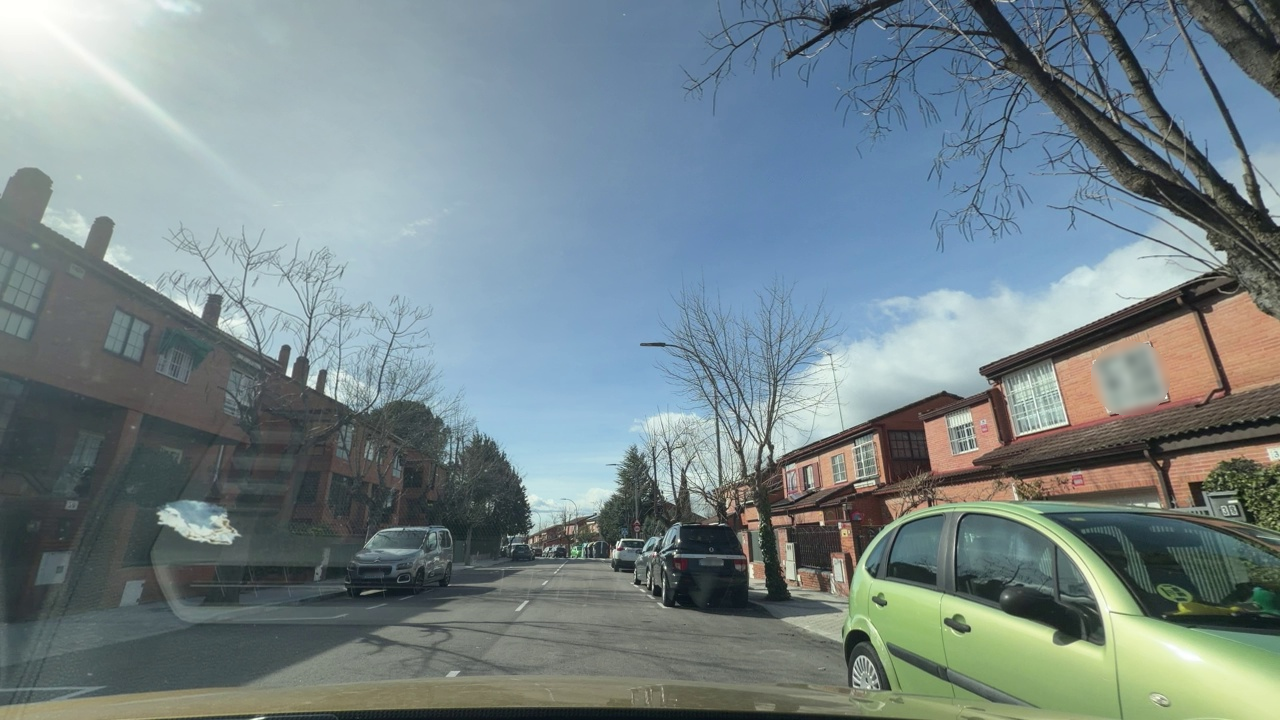
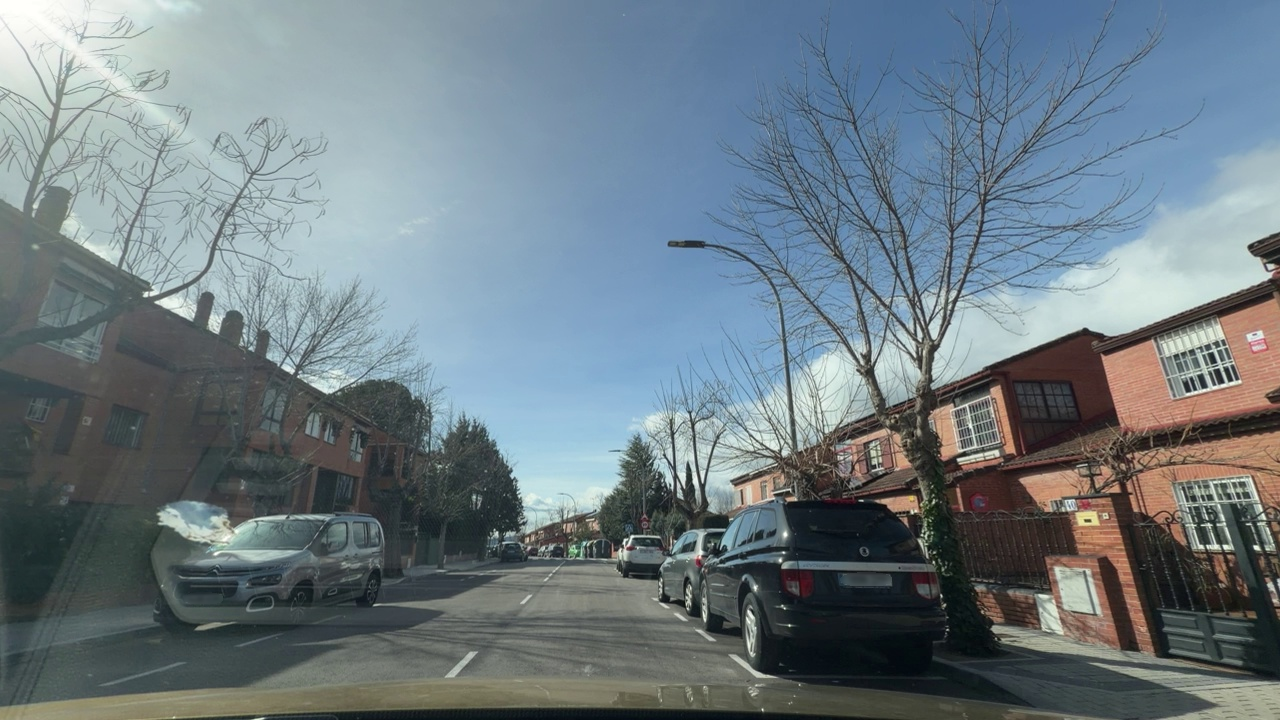
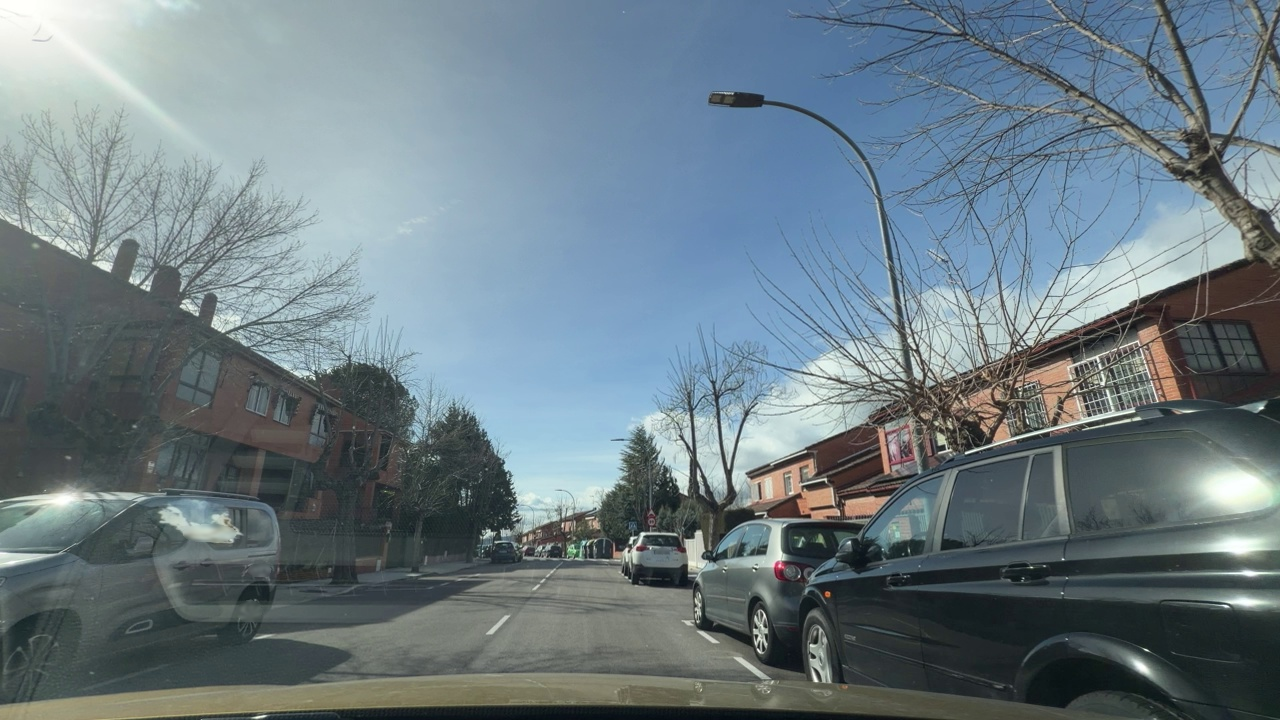
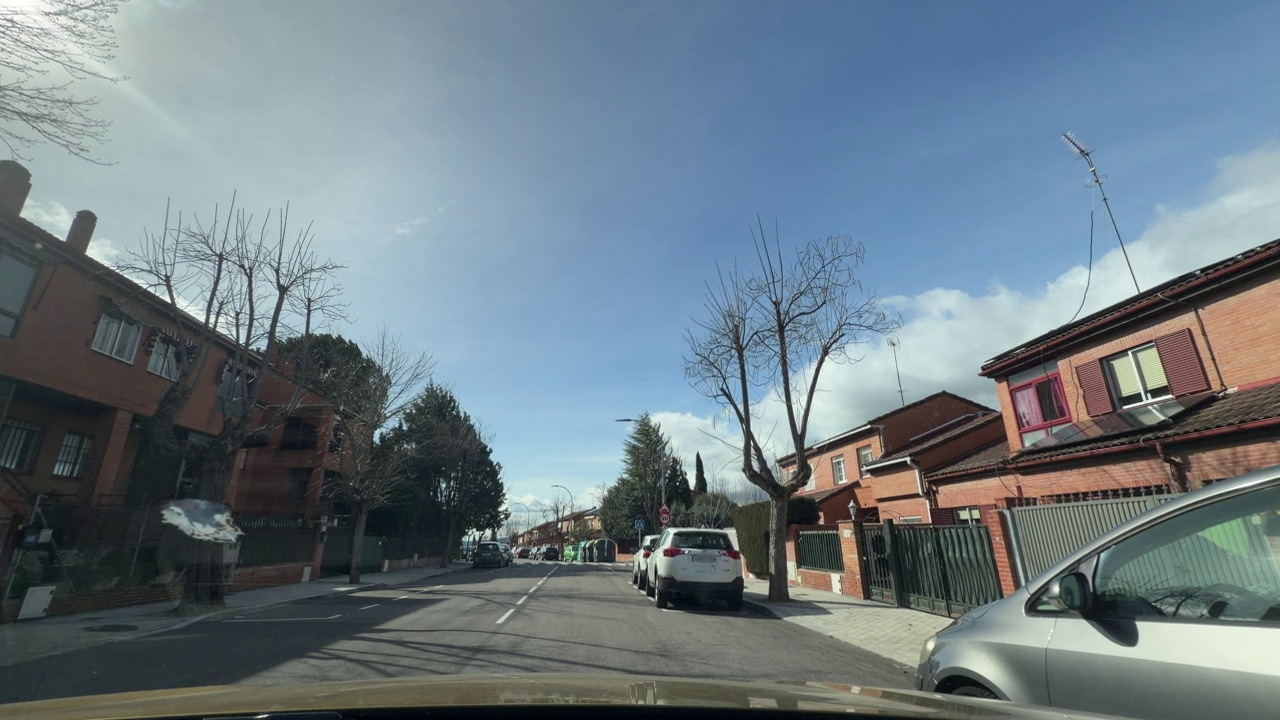
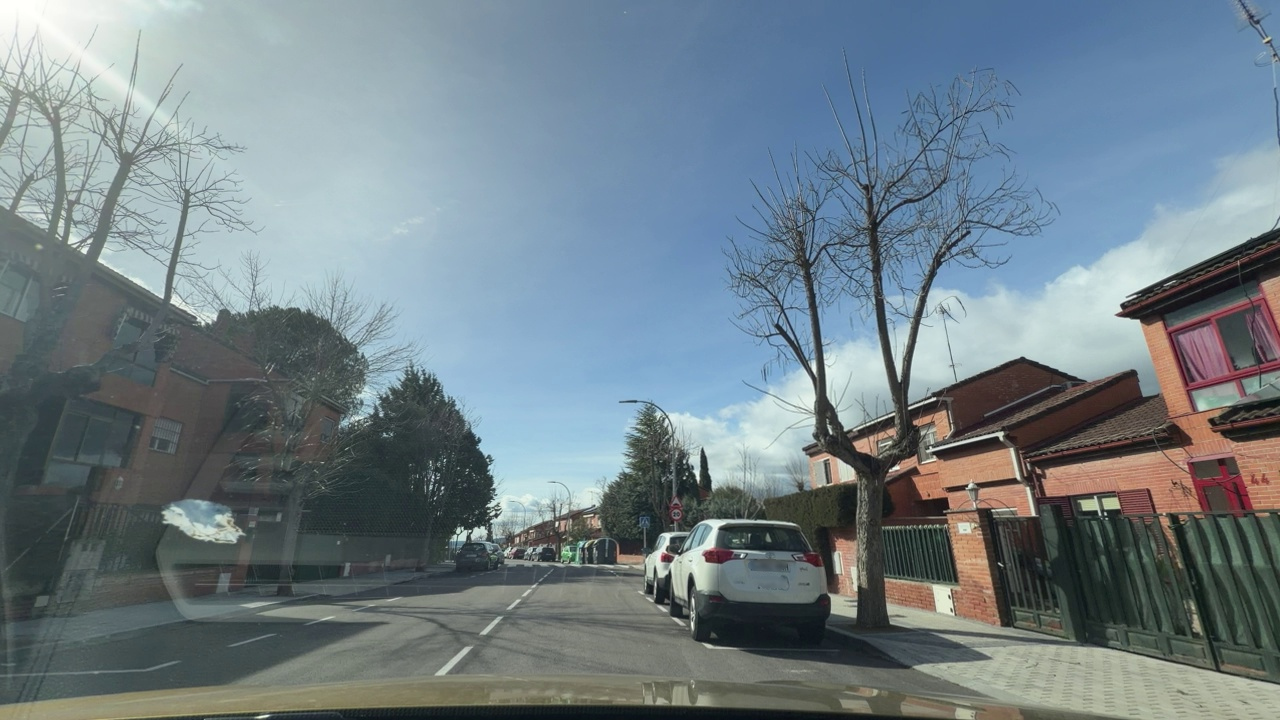
Situation: Lateral parked car
Question: Are vehicles present on the right side of the ego lane?
Answer: Yes
Reasoning: Multiple parked vehicles are present in the right side

Situation: Lateral parked car
Question: Are vehicles parked parallel or perpendicular to the roadway near the ego lane?
Answer: Yes
Reasoning: Multiple vehicles are parked parallel to the ego direction of travel

Situation: Lateral parked car
Question: Does the environment indicate an urban road where curbside parking is permitted?
Answer: Yes
Reasoning: There are red houses and trees indicating urban road

Situation: Lateral parked car
Question: Is the ego vehicle traveling in a middle lane with traffic lanes on both sides?
Answer: No
Reasoning: There is a traffic lane just in the left side of the ego vehicle

Situation: Lateral parked car
Question: Are vehicles present on the left side of the ego lane?
Answer: Yes
Reasoning: There are vehicles paprked in the left side of the ego vehicle